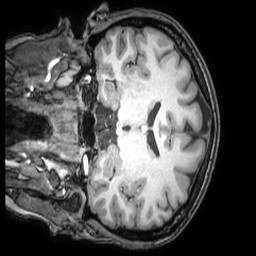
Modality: T1w
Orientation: coronal
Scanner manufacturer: philips
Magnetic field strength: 3 T
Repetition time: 0.008 s
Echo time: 0.0035 s